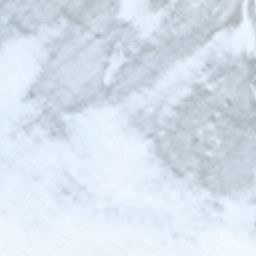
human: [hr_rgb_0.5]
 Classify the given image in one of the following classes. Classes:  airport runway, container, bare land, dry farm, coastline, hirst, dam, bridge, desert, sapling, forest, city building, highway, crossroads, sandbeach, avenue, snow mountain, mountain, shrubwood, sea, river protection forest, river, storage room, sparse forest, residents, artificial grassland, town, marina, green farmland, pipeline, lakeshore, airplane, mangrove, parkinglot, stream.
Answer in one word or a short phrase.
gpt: snow mountain